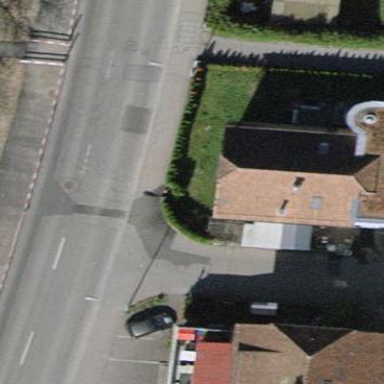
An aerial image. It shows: Building with tile roof.